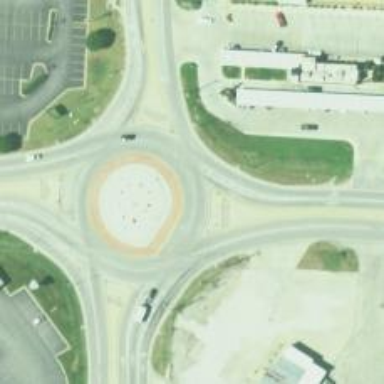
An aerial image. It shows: Asphalt road designated as trunk highway that features roundabout.